Question: Imagine a table with data like shown in image below..
How can I group the data so that I get the item name, num of rows, num of rows with quantity over 20 and number of rows with quantity less than or equal to 20. So the query should return results like:
'''
Item, num_rows, count_over_20, count_20_or_lower
Amazon Echo, 4, 2, 2
Apple iPod, 4, 2, 2
Google glass, 2, 0, 2
'''
I could write a simple group by but not sure how to add columns for quantity over 20 and below.
'''
SELECT item, count(*) as num_rows
FROM Sales
GROUP BY item;
'''
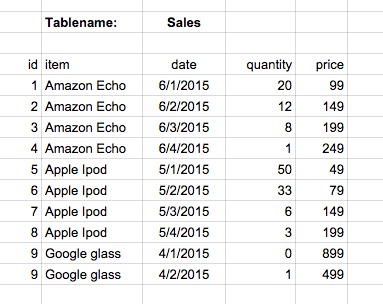
Answer: You can try:
'''
SELECT item, count(*) as num_rows,
sum(quantity > 20) as count_over_20,
sum(quantity <= 20) count_20_or_lower
FROM Sales
GROUP BY item;
'''
<URL>